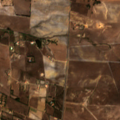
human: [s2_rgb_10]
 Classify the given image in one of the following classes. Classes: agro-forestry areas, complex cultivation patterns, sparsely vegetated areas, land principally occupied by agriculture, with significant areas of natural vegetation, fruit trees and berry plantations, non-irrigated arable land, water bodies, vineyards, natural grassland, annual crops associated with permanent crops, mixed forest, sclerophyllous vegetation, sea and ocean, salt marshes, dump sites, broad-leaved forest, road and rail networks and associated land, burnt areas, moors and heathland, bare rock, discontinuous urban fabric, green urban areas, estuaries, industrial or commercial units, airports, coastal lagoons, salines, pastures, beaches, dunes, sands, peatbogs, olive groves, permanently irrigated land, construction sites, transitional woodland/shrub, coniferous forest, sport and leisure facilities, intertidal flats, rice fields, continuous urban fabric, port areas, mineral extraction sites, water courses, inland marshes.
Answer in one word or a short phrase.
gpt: non-irrigated arable land